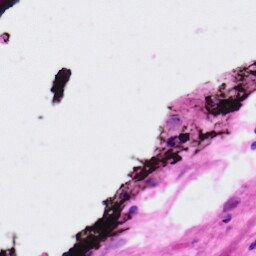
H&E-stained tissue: Ovarian